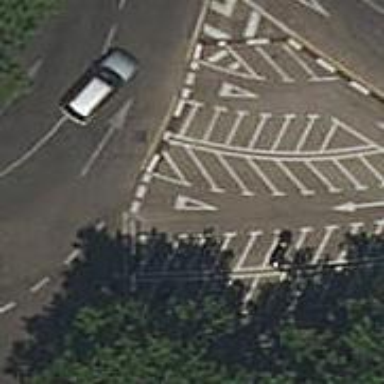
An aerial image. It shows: Motorcycle parking facility.